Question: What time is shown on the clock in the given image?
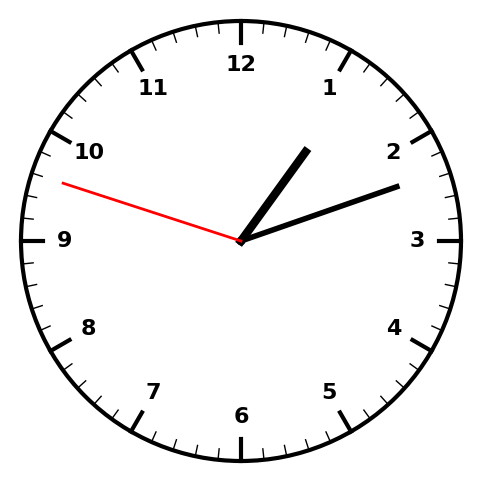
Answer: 01:11:48